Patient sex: M
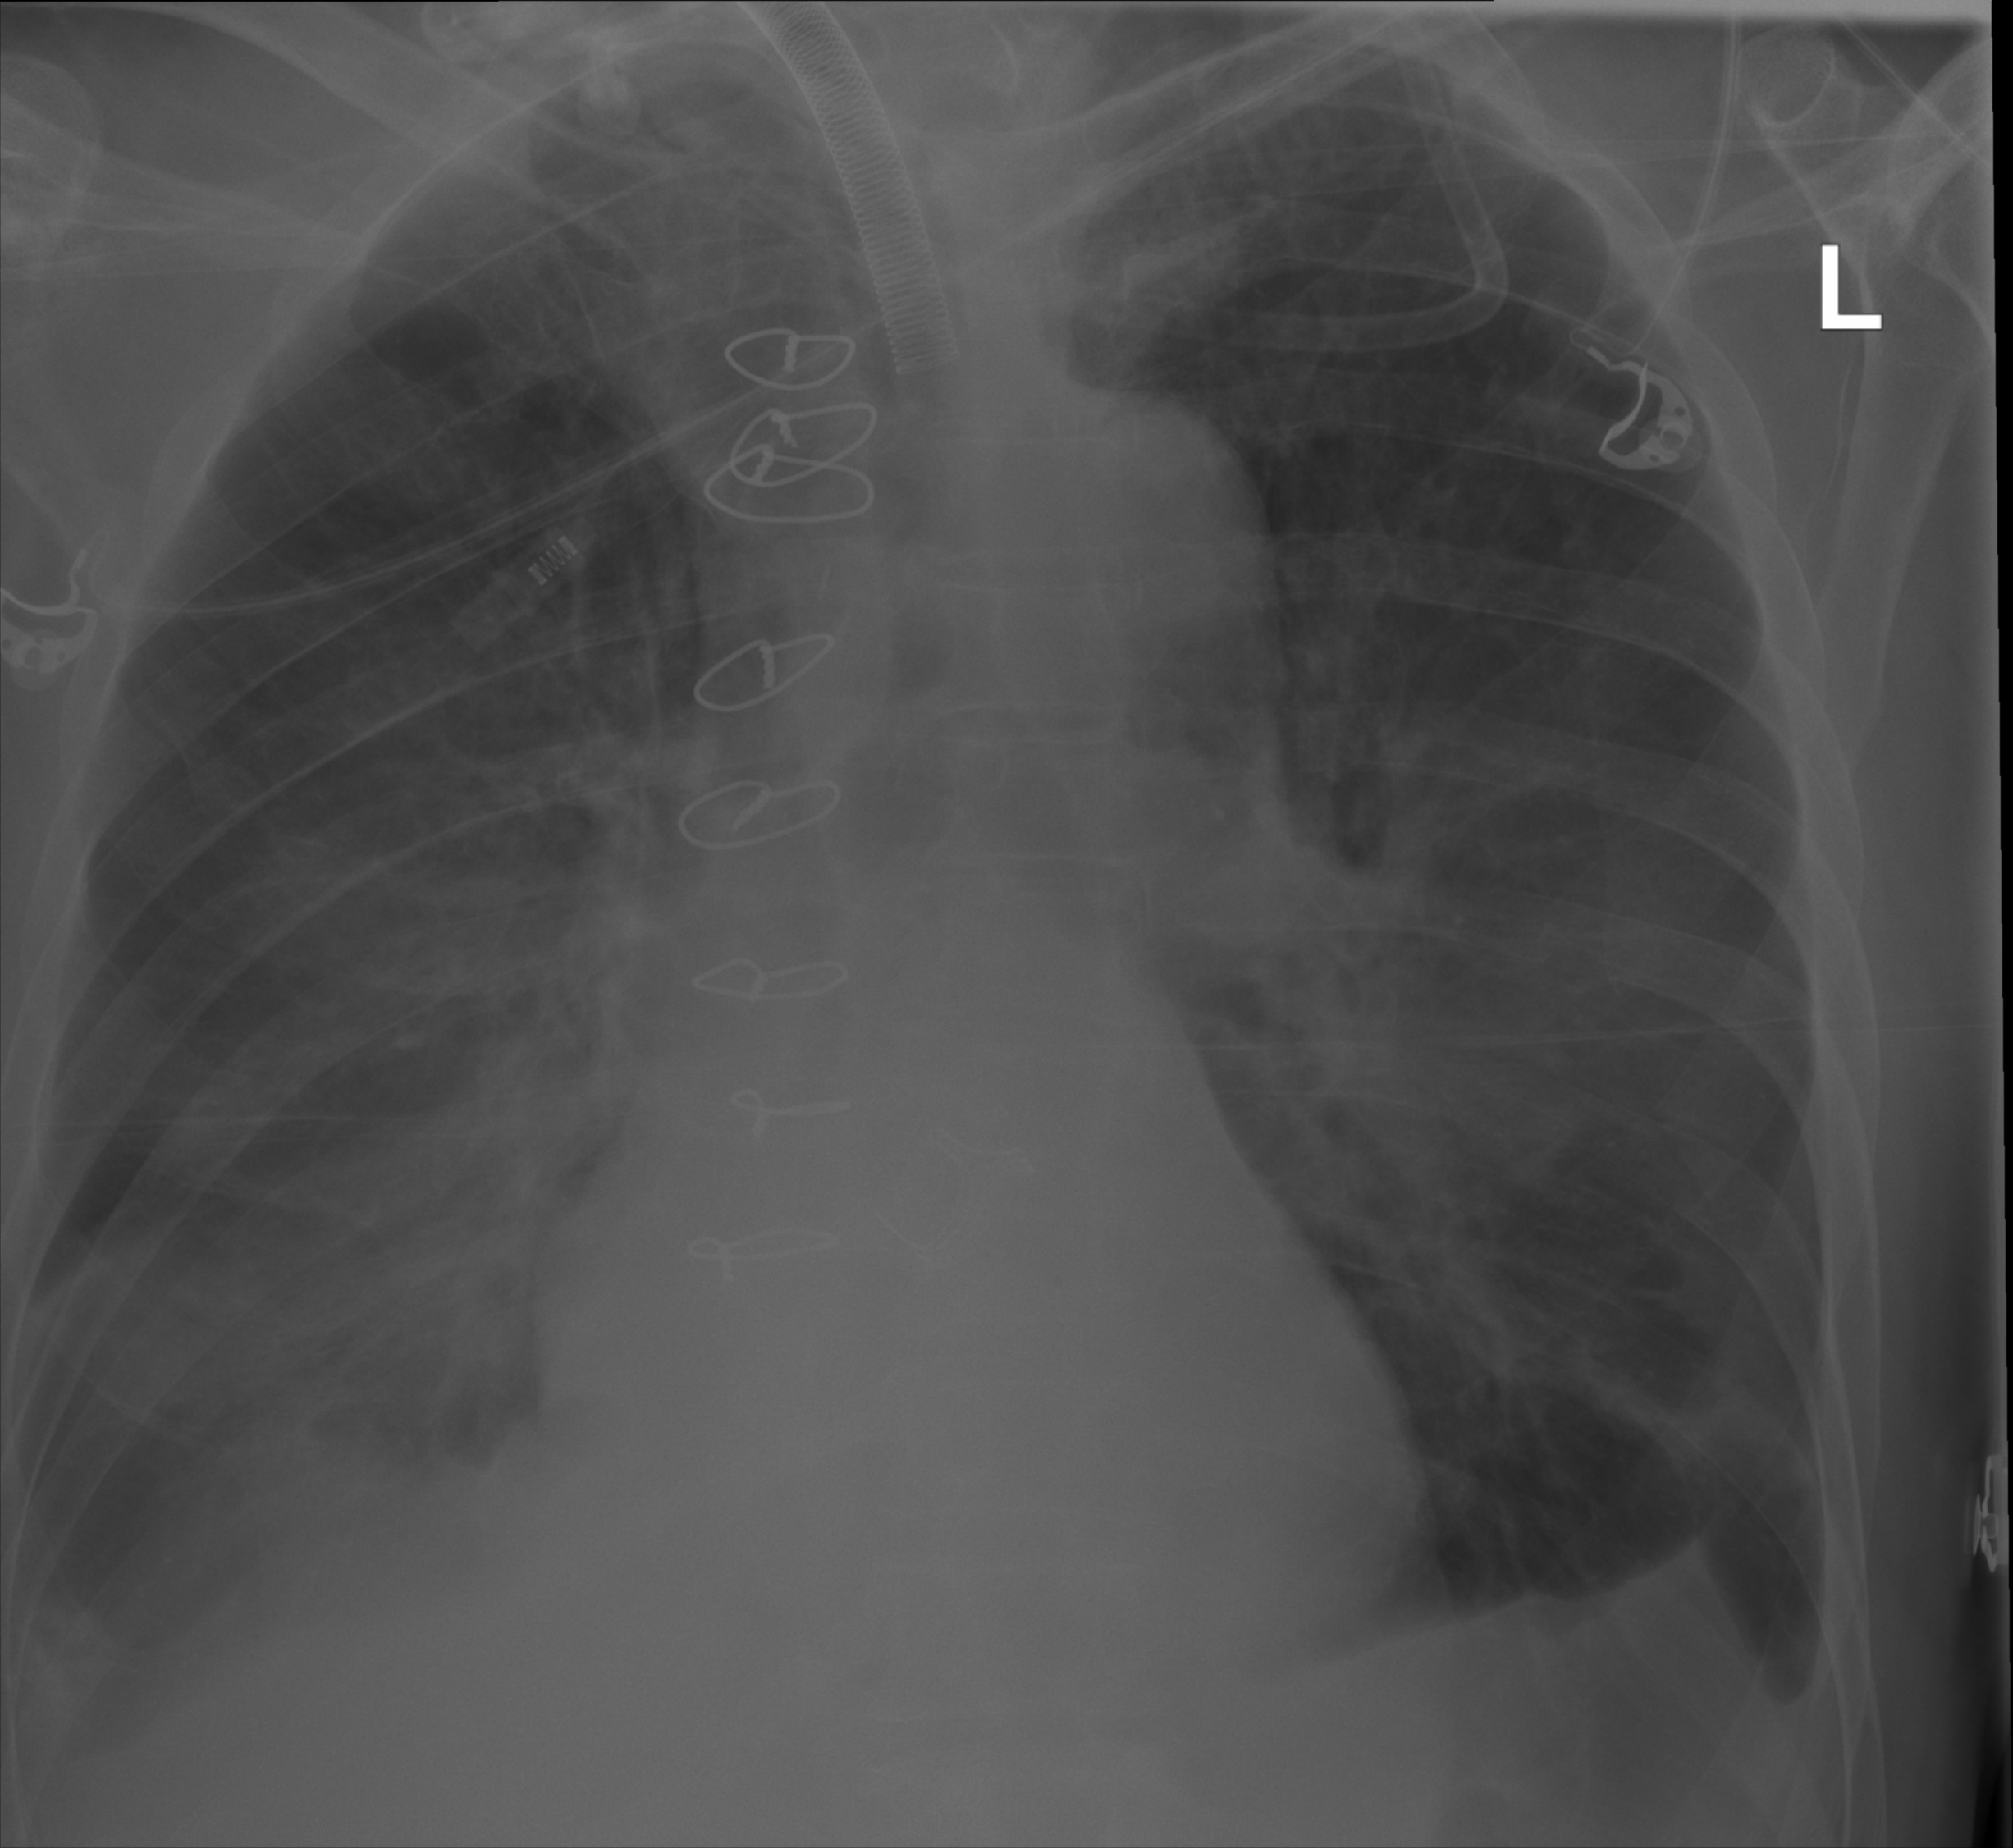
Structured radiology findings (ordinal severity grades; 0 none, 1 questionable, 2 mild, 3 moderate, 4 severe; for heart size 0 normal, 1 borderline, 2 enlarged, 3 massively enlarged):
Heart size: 0
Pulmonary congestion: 0
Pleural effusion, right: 2
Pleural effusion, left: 2
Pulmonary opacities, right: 2
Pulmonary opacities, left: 0
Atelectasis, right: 2
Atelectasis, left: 2